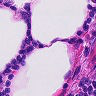
Metastatic tissue present: no